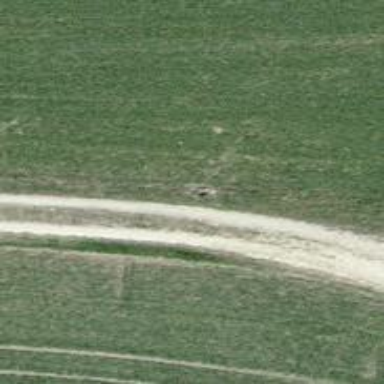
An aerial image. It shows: Track with grade2 tracktype.